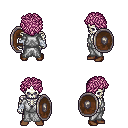
a pixel art fantasy rpg character, male body template, skeleton, white robe, magenta pants, pink curly afro hairstyle, white cloth bandages, brown shoes, shield, four views (front, back, left, right), 2x2 character sprite sheet, small pixel art, hard edges, no anti-aliasing